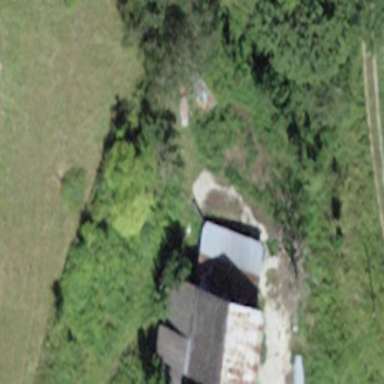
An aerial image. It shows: Farm auxiliary building.